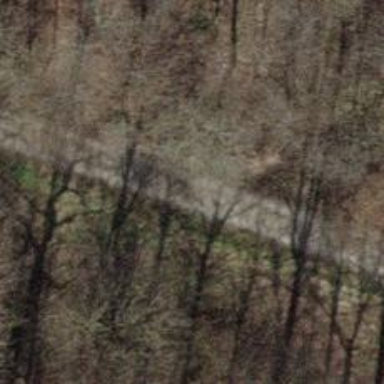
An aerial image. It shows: Track road with grade 2 tracktype and embankment.